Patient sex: M
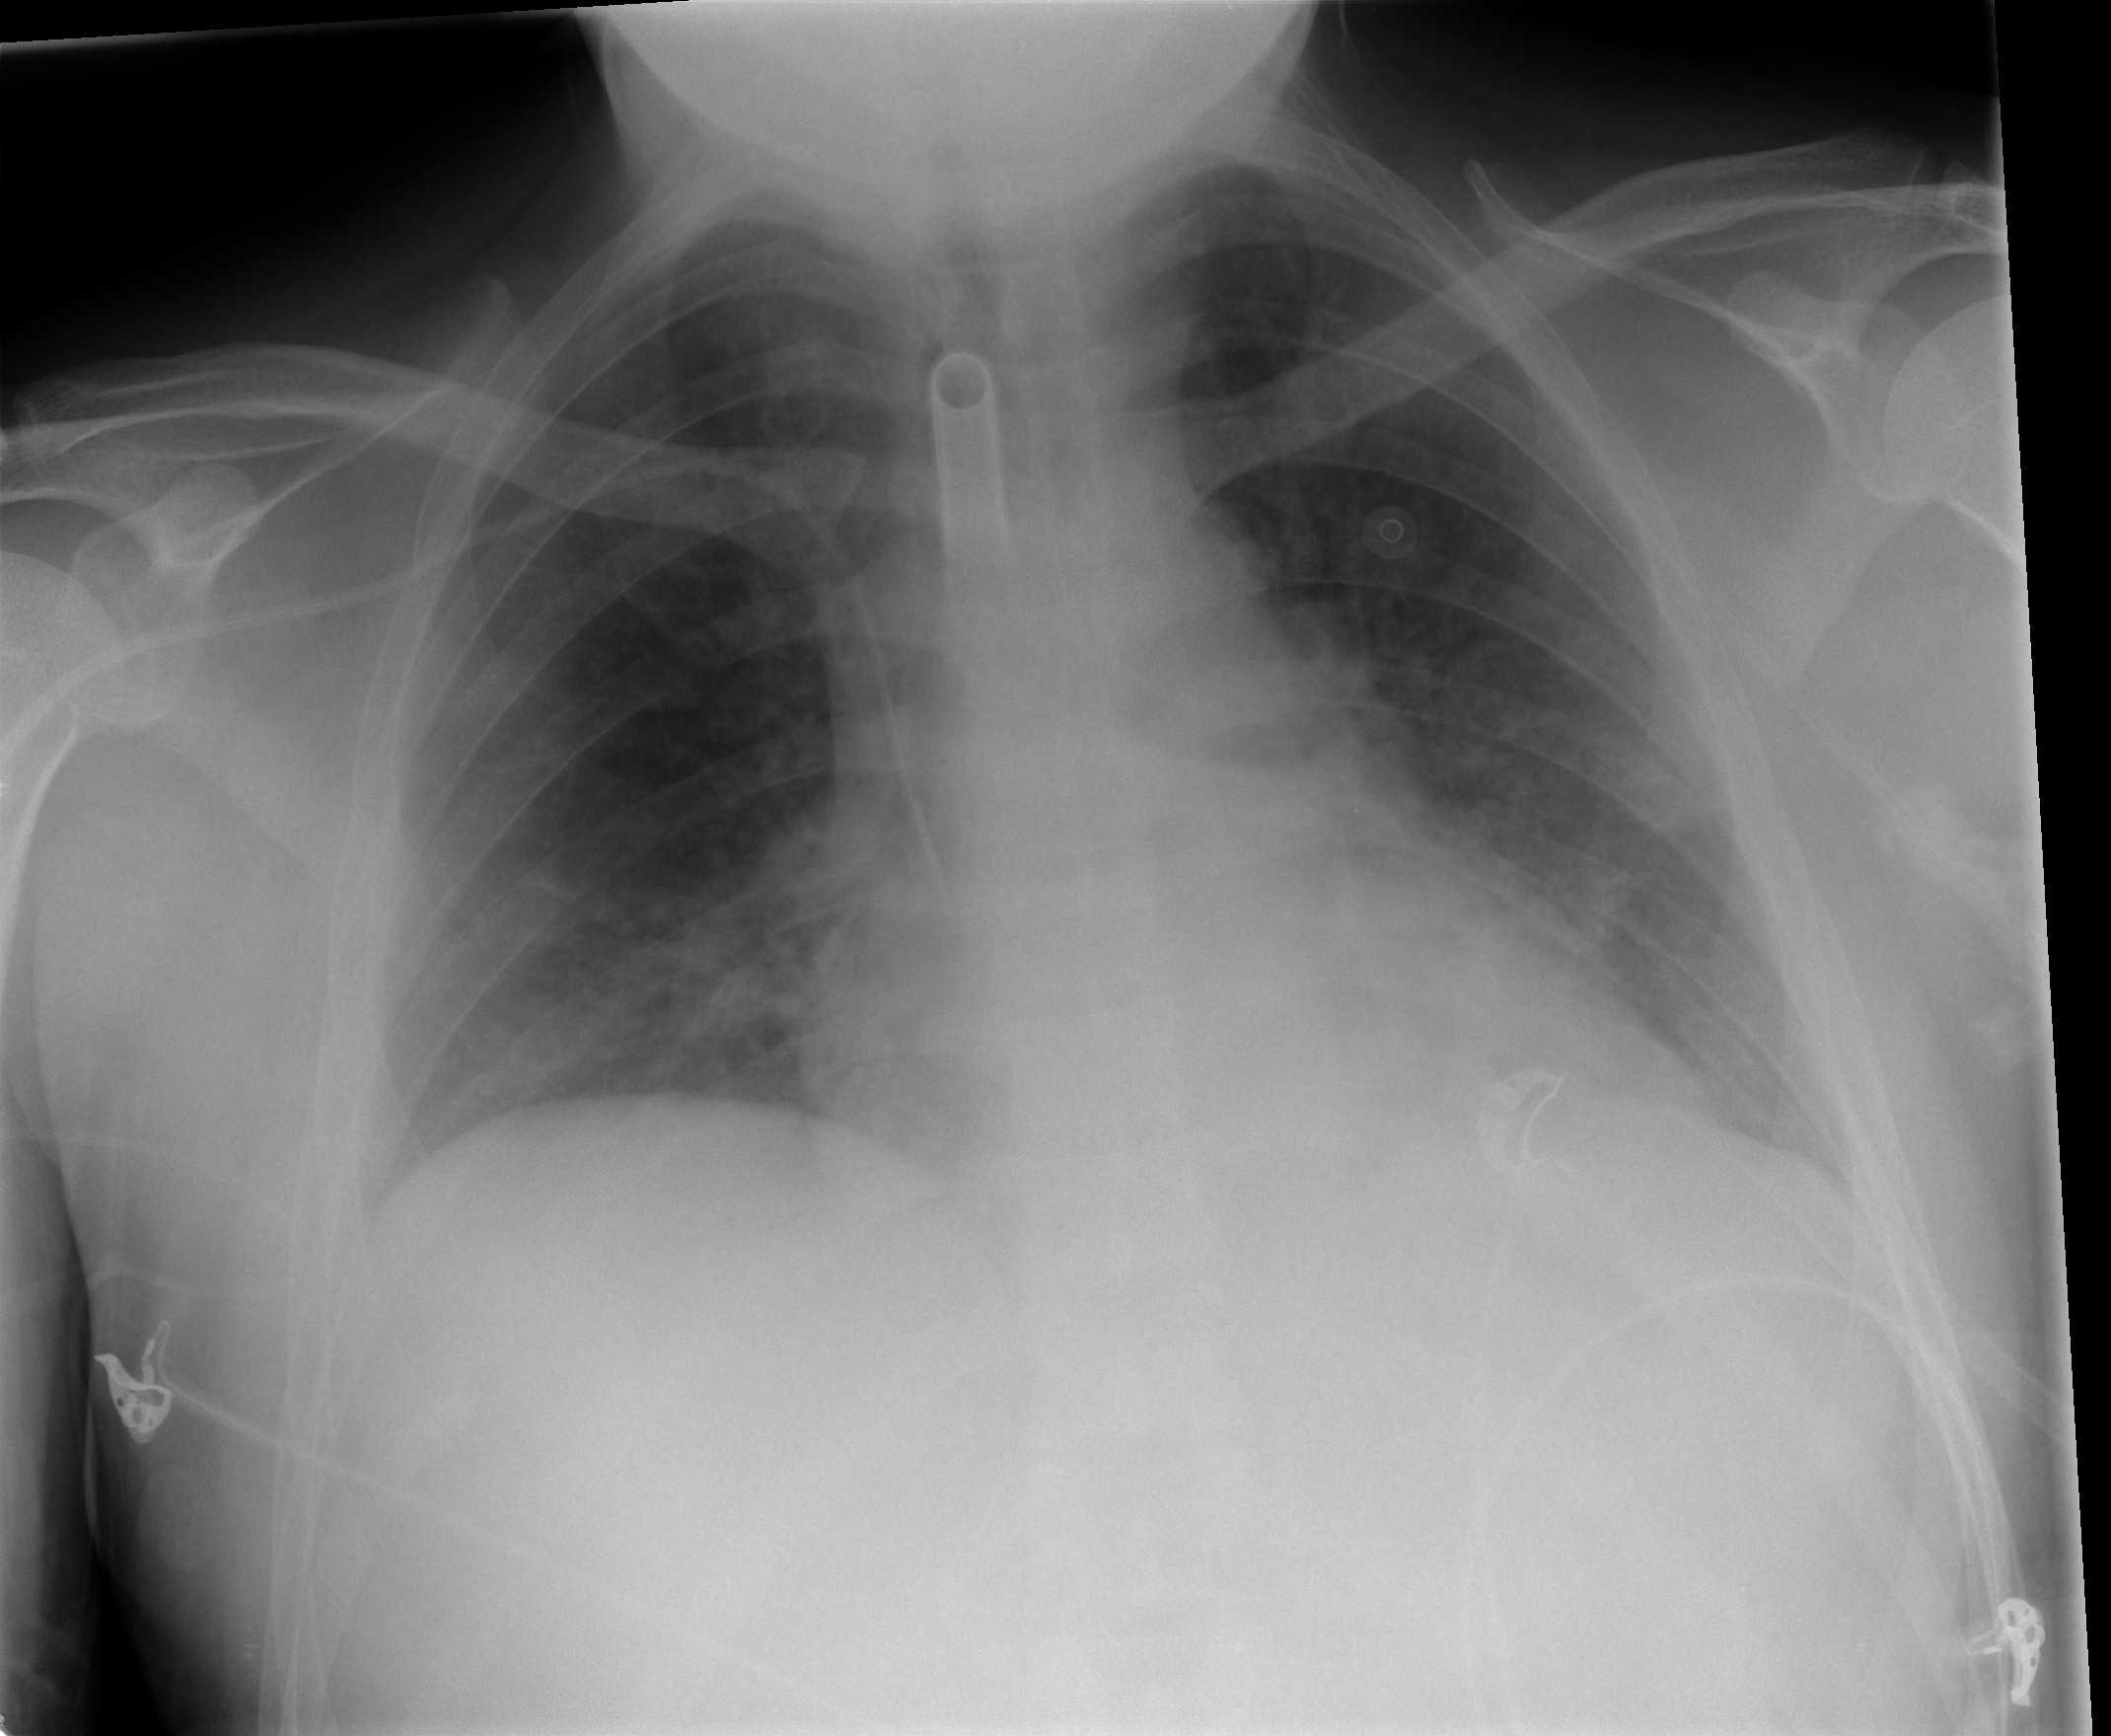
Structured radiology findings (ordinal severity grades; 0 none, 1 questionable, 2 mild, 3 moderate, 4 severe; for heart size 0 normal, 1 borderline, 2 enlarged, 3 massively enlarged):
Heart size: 0
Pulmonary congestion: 0
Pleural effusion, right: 0
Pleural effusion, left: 0
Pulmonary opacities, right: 0
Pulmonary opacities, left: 2
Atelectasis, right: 0
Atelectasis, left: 0